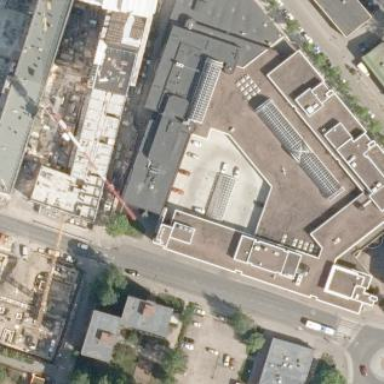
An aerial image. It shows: Retail building in mall.